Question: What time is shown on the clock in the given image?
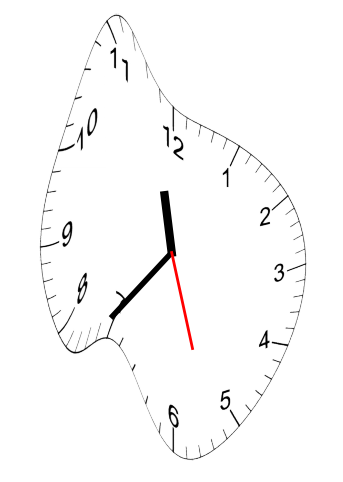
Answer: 11:36:27